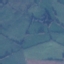
Land use / land cover class: Pasture